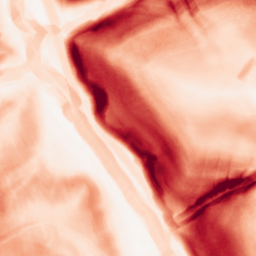
Category: morphological
Decomposition family: morphological_gradient
Decomposition parameters: size: 7
shape: diamond
Upsampling method: linear_exact
Upsampling parameters: scale: 4
Upsampling scale: 4